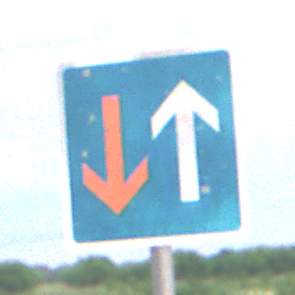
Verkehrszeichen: VorrangVorGegenverkehr
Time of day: SunriseSunset
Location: Outdoor (Nature)
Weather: PartlyCloudy
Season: NotSpecified
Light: Natural